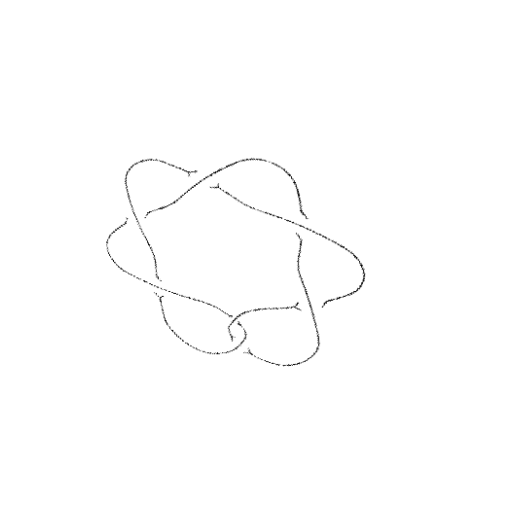
Crossing number: 7